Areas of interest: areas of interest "Sport and cultural"
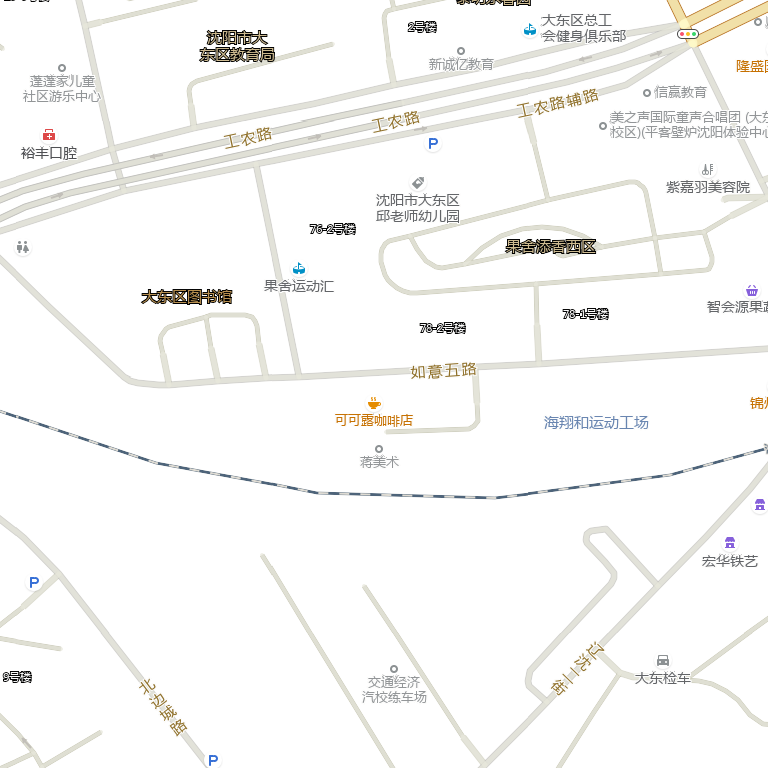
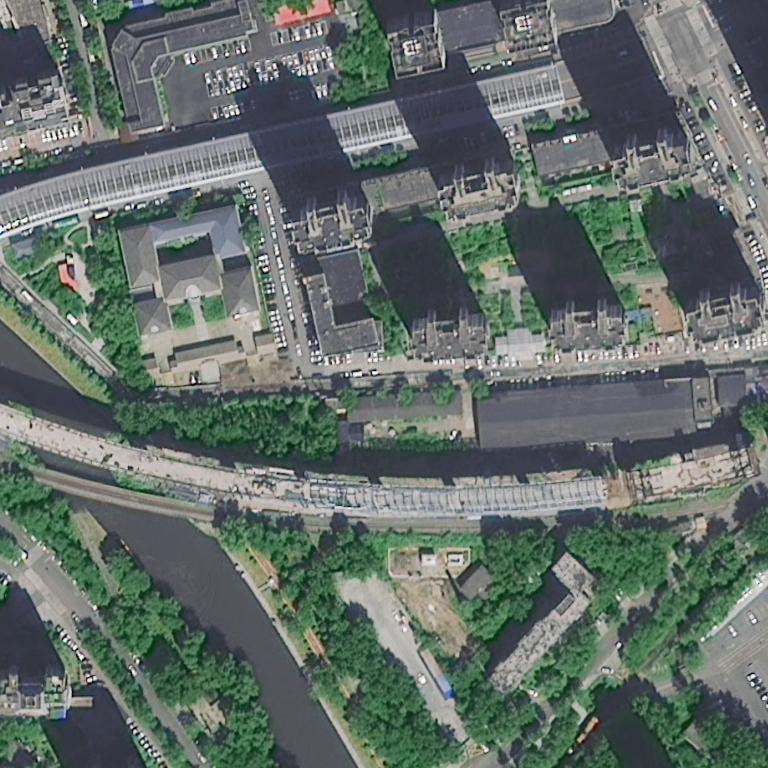